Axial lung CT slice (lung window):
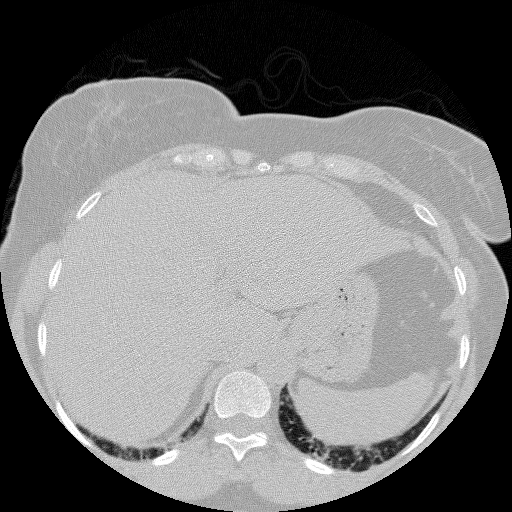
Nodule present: no